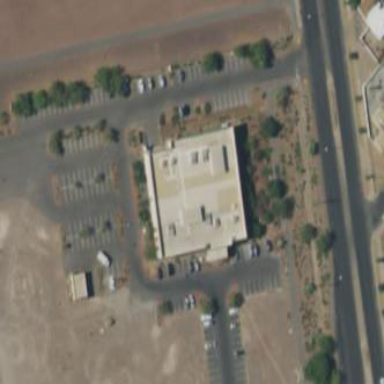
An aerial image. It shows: Building that serves as library.